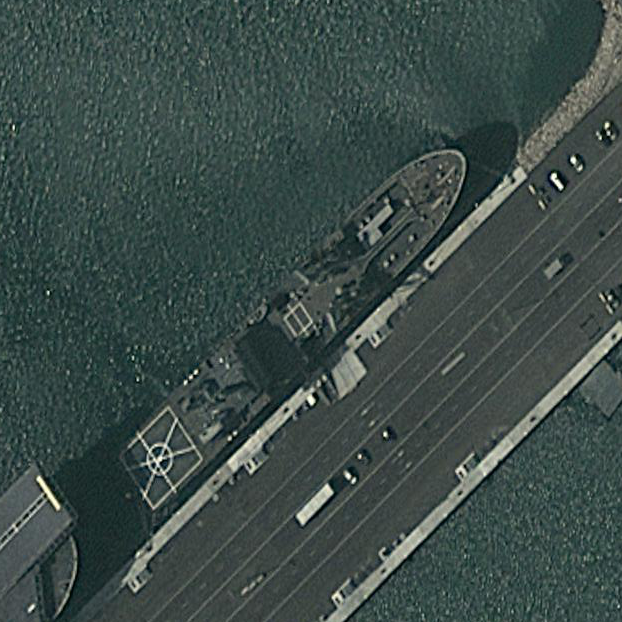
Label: combat